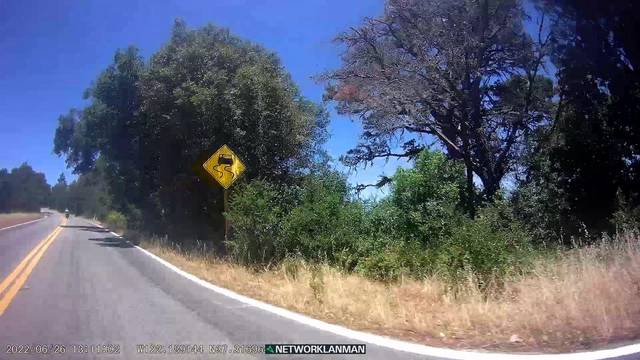
Region: United States
Coordinates: 37.317, -122.189